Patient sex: M
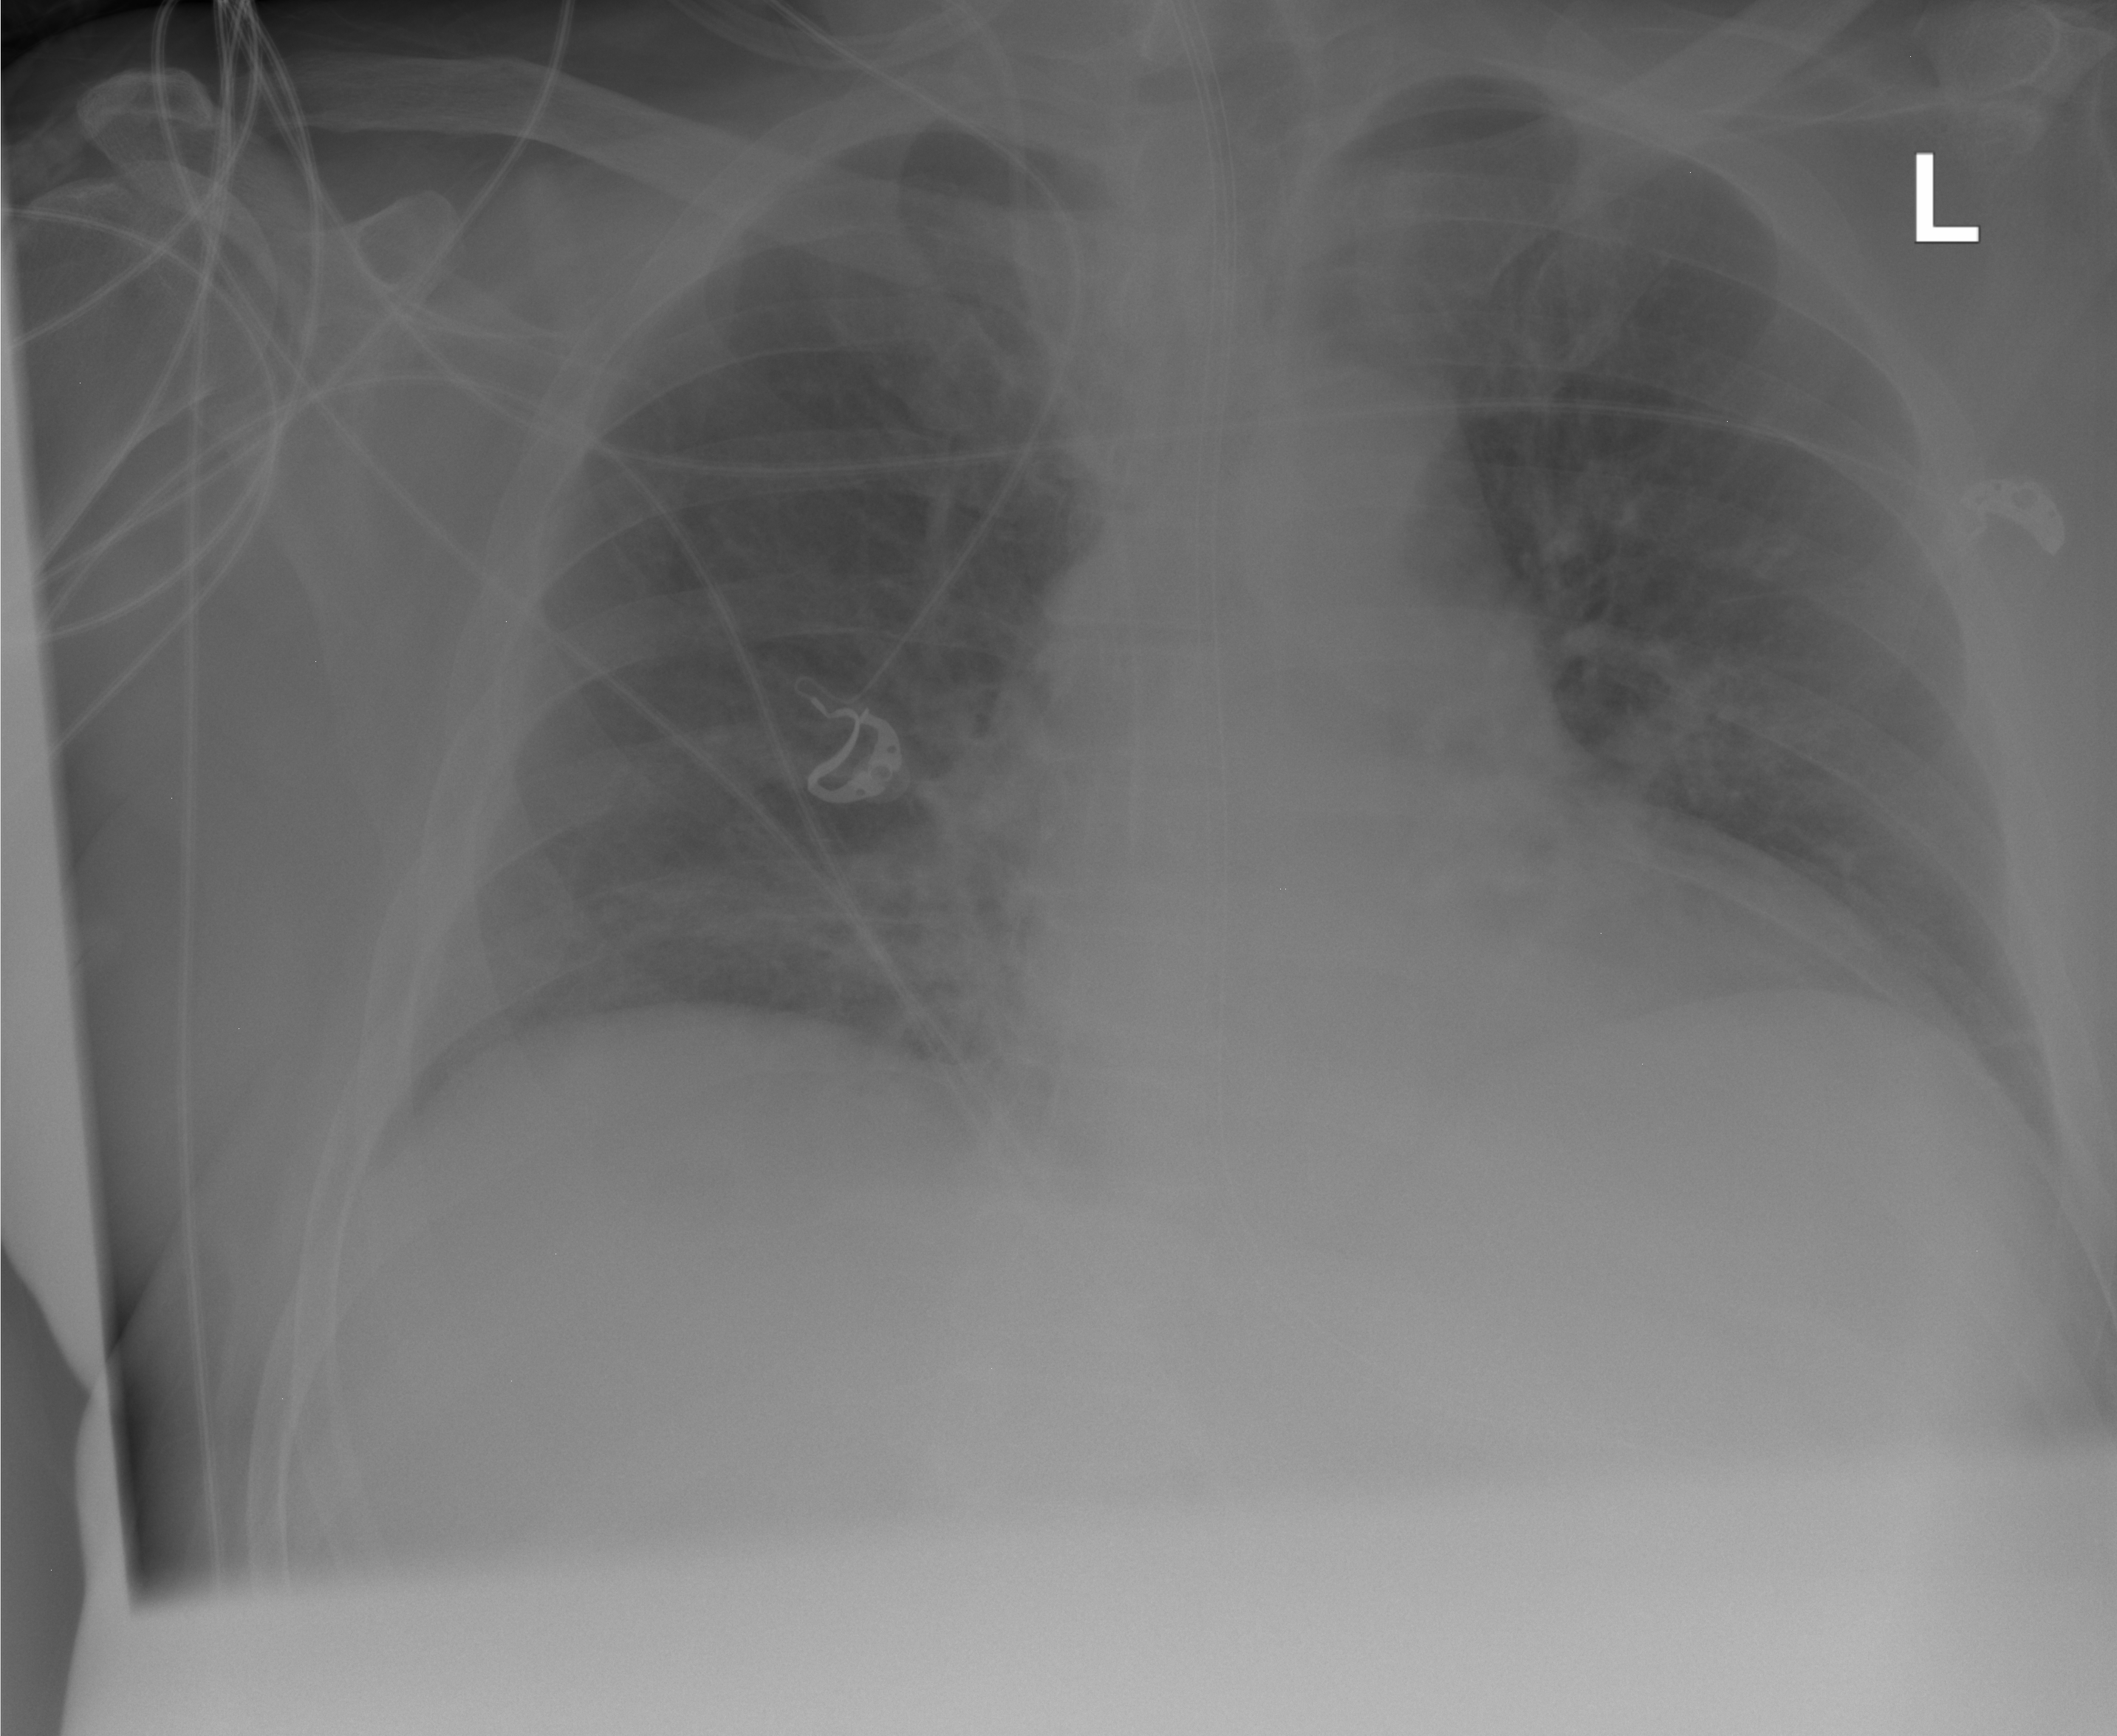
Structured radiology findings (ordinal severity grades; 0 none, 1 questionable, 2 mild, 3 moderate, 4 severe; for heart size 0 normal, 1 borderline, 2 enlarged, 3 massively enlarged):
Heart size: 2
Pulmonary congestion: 1
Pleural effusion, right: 1
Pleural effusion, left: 0
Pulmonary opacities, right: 0
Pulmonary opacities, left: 0
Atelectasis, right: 2
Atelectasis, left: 2